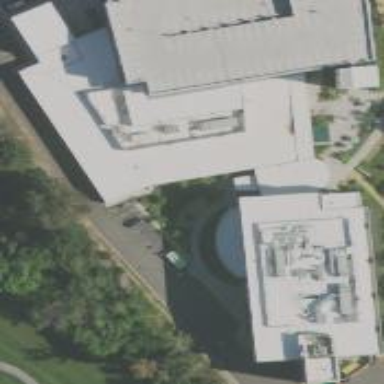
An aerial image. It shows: Clinic building offering healthcare services.